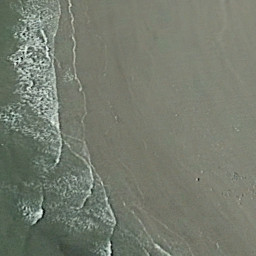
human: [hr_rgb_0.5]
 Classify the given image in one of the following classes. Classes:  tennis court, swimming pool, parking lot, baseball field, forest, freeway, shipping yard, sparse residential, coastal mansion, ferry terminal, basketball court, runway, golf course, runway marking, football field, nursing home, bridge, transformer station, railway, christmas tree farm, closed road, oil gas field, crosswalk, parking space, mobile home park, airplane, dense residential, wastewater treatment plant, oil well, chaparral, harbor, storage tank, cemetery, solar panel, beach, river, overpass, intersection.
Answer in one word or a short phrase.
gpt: beach